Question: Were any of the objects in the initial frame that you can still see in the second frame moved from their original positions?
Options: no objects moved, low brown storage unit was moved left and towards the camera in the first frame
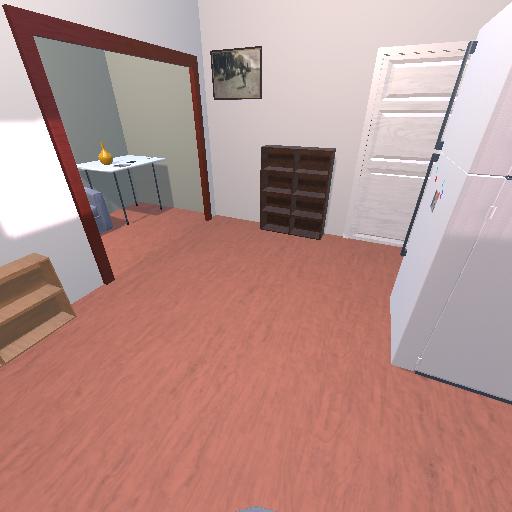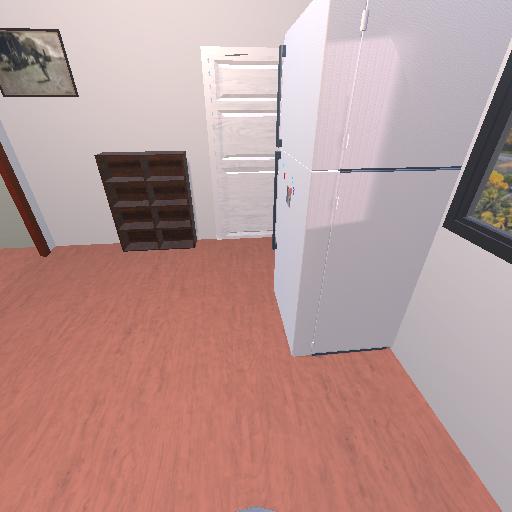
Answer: no objects moved